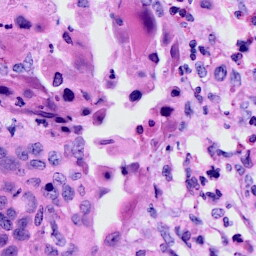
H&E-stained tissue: Cervix